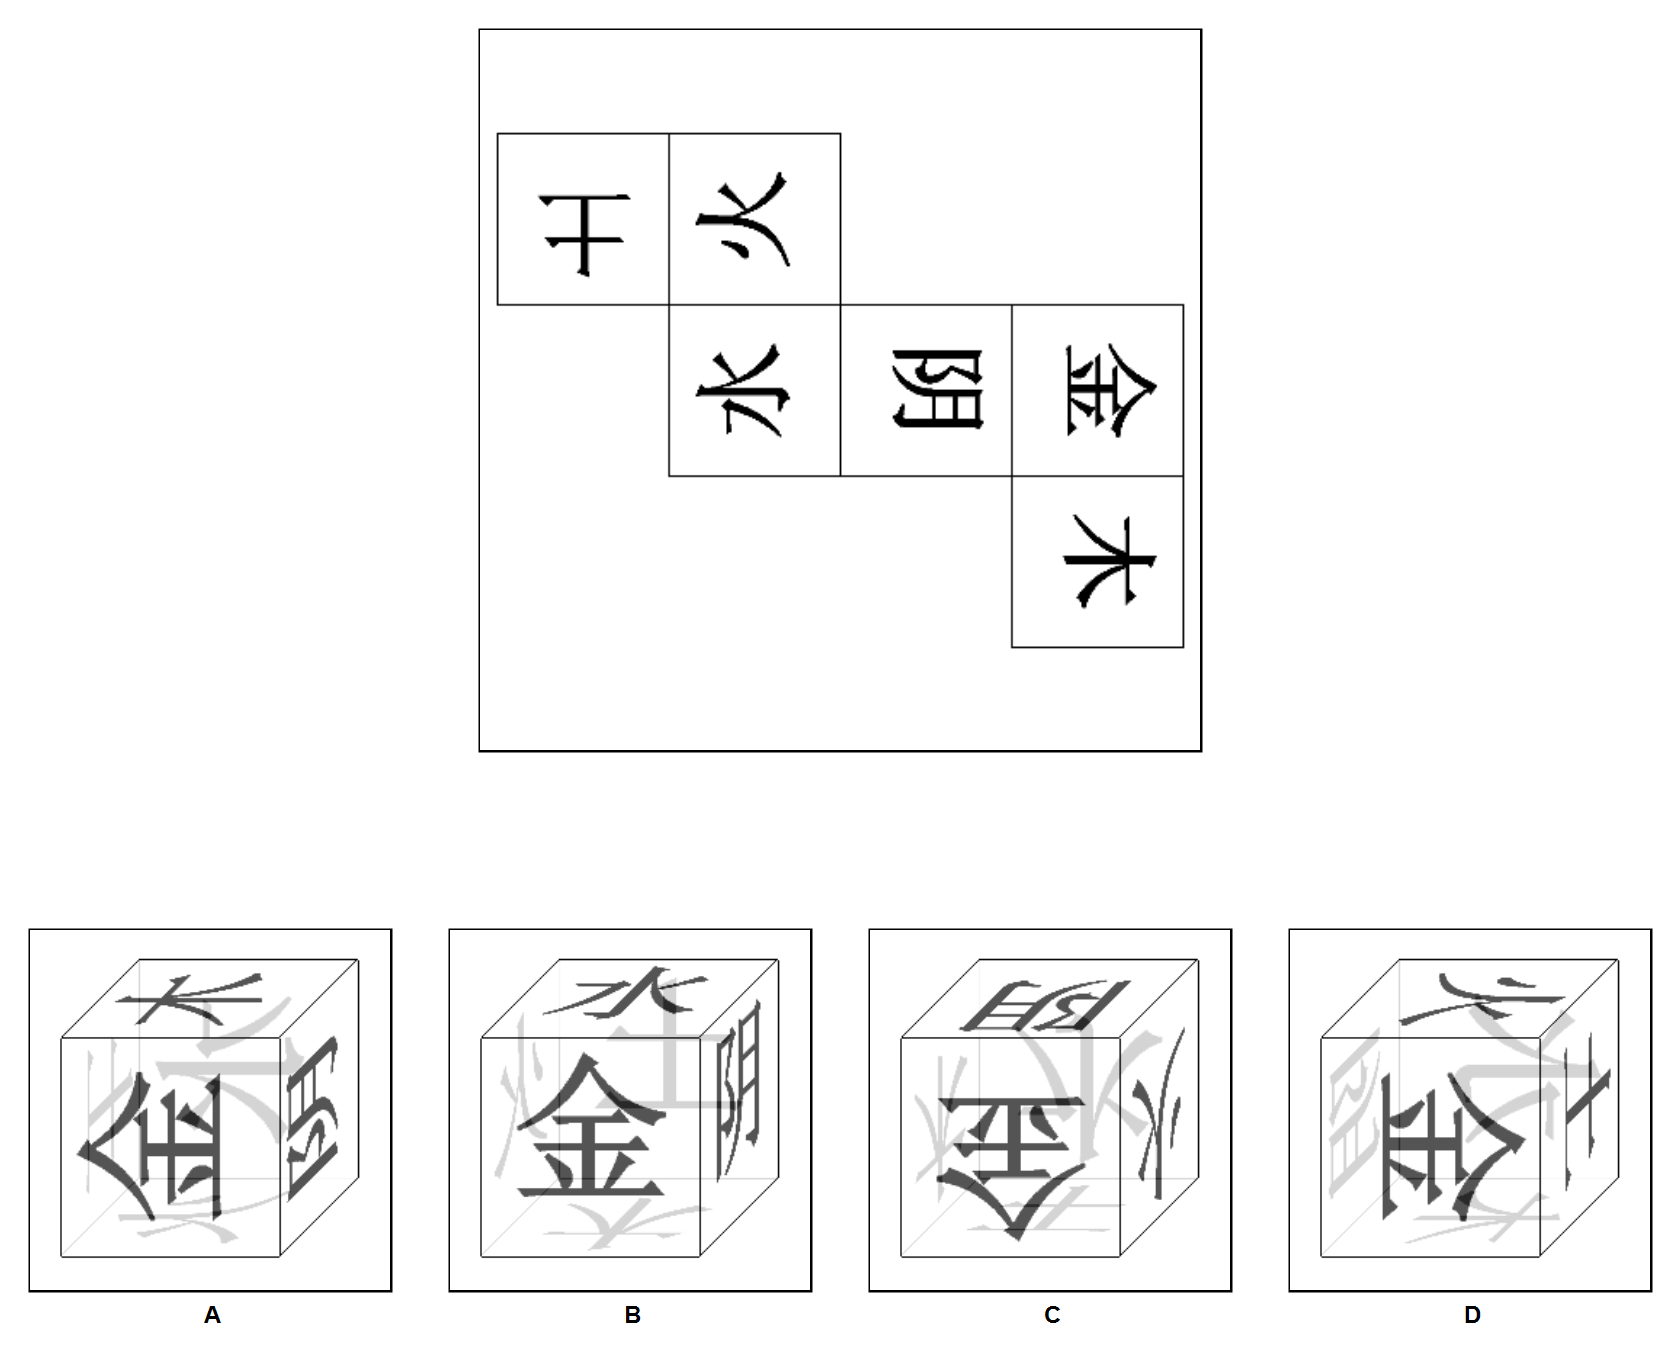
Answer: B